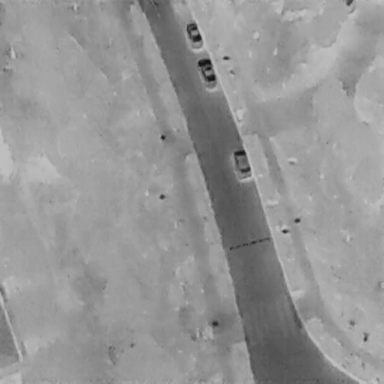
There are three Cars in the infrared image.